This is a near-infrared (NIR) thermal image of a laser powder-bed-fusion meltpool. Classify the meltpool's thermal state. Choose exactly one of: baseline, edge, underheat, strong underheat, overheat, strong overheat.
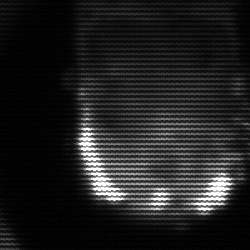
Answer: baseline